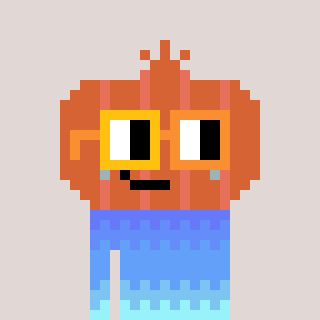
a pixel art character with square yellow and orange glasses, a onion-shaped head and a purple-colored body on a warm background